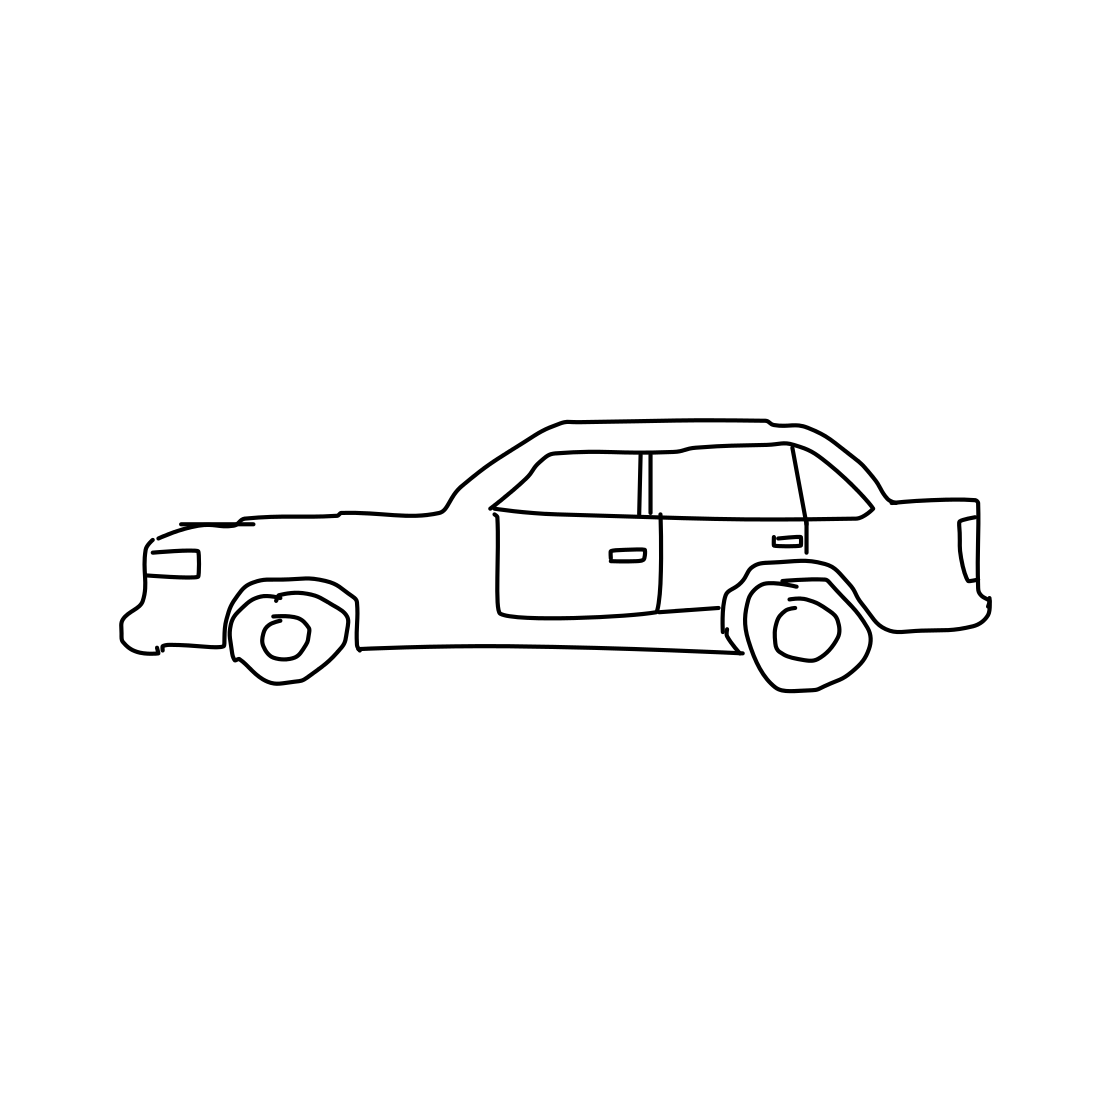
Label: car (sedan)